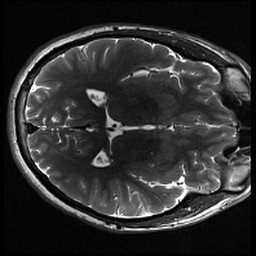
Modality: inplaneT2
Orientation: axial